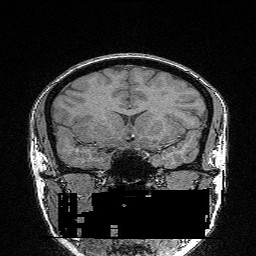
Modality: FLASH
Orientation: sagittal
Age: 24
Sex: female